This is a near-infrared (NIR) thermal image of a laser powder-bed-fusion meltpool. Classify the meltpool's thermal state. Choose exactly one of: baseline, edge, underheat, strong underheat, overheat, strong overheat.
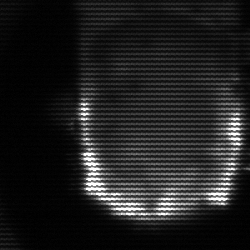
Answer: baseline